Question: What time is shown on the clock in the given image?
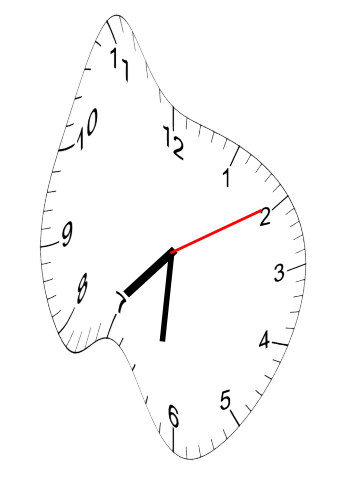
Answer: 07:31:10